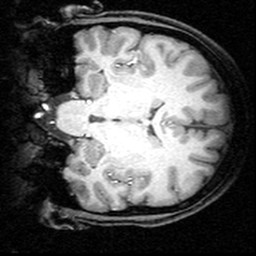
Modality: T1w
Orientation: coronal
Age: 22
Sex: female